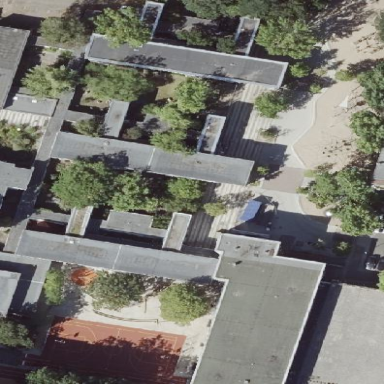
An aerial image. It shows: School.